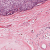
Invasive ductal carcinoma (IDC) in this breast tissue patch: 0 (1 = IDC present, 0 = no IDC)